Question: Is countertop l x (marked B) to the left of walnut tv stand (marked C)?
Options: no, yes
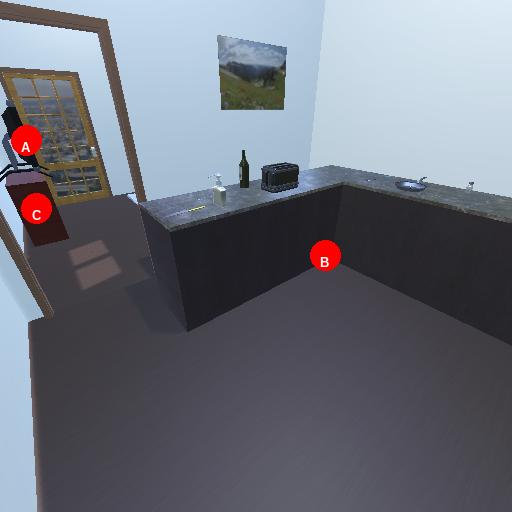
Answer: no